Field crop: maize
Growth stage: 2
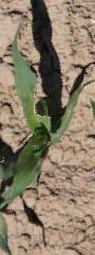
Species: maize